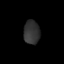
Tissue: lung
Cell type: Epithelial cells
Senescence score: 0.2251
Nuclear area (px): 376
Mean DAPI intensity: 49.912